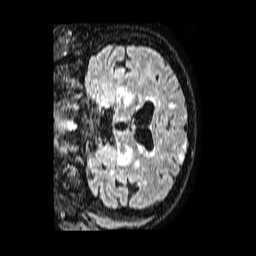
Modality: FLAIR
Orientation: coronal
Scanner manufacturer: philips
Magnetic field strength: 1.5 T
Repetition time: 4.8 s
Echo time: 0.3 s